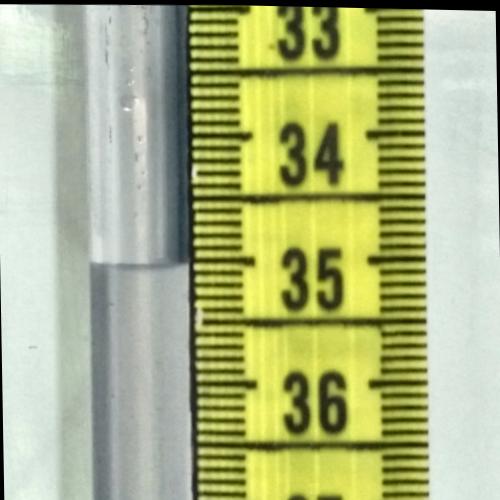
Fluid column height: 35.0 cm